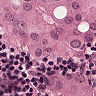
Metastatic tissue present: yes